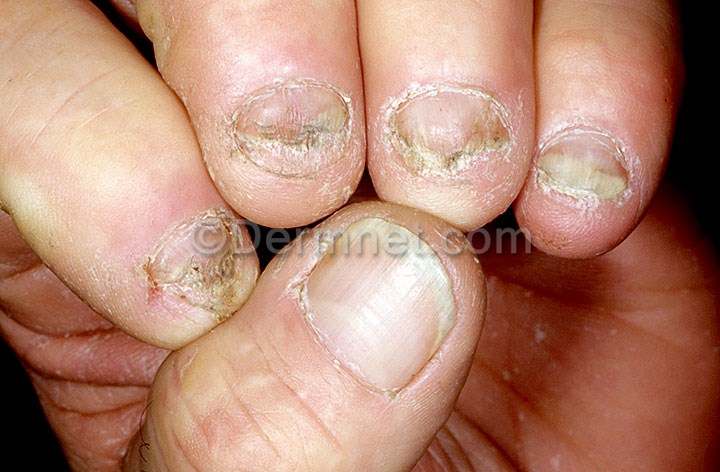
Disease: Nail Fungus and other Nail Disease